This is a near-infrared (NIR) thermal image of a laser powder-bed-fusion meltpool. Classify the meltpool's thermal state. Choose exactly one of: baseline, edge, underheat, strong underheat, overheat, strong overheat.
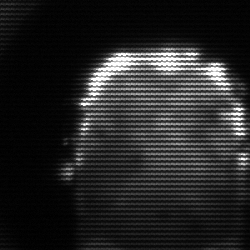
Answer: baseline